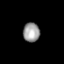
Tissue: prostate
Cell type: Myeloid cells
Senescence score: 0.1527
Nuclear area (px): 316
Mean DAPI intensity: 154.446